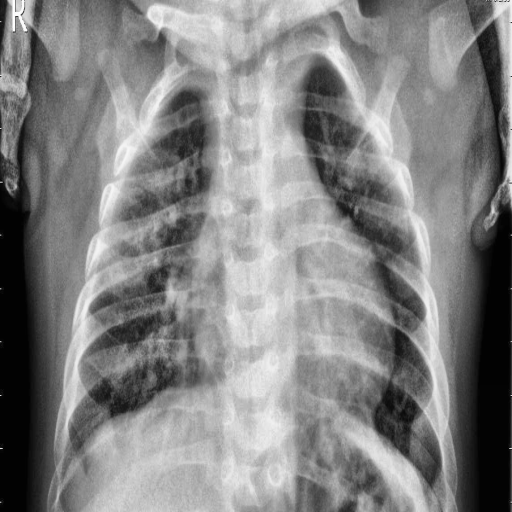
Finding: PNEUMONIA